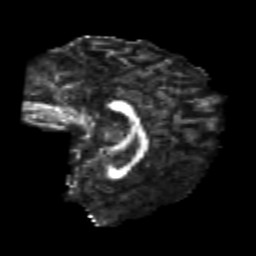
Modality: FA
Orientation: sagittal
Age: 20
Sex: male
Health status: healthy
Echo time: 0.074 s